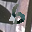
Label: 6